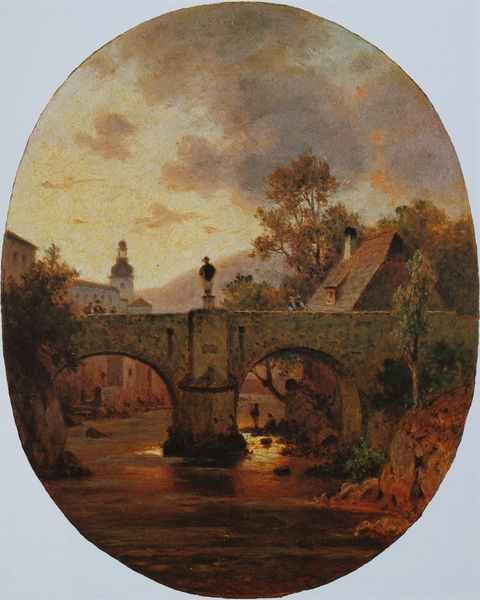
Titel: Johannisbrücke in Bad Landeck
Künstler: Arnold Meermann
Standort: Süddeutschland
Institution: Privatbesitz
Schlagwörter: baum, berg, blau, dunkel, felsen, gemälde, himmel, wasser, wolken, bäume, fluss, landschaft, menschen, ocker, stadt, ufer, äste, abend, braun, fenster, frankreich, hell, licht, pfeiler, dach, haus, rot, malerei, barock, mensch, rahmen, stein, steine, ast, bach, dämmerung, morgen, spiegelung, brücke, kirche, sonne, figur, gold, klassizismus, kamin, oval, rund, schornstein, turm, skulptur, deutschland, ruhig, wellen, bogen, berge, dorf, sonnenuntergang, herbst, rundbogen, romantik, stimmung, bögen, medaillon, kloster, steinbrücke, befestigt, biedermeier, fließen, angler, friedlich, brückenpfeiler, okulus, hausdach, brück, feierabend, vignette, brg, renaisance, brückenheiliger, nepomuk, brückenfigur, beschaulich, kloster dach, renesanc